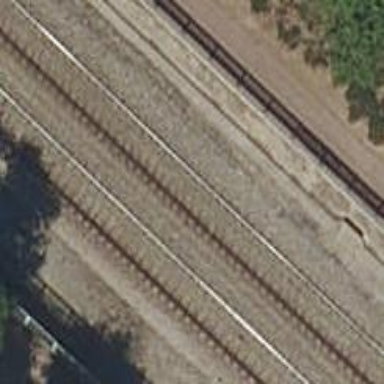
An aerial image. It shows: Railway track with contact line for electrification.